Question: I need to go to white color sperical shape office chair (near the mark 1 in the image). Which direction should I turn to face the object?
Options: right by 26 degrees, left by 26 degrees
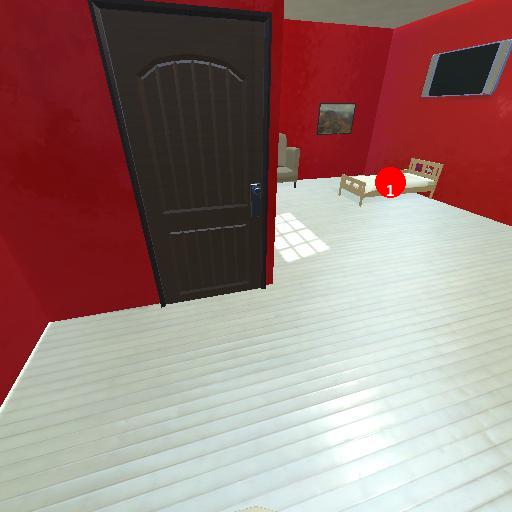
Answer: right by 26 degrees